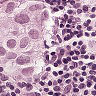
Metastatic tissue present: yes